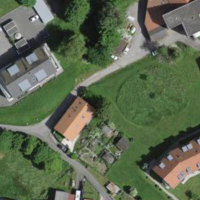
EUNIS habitat code: 55
Species observed at this site:
Primula veris